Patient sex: M
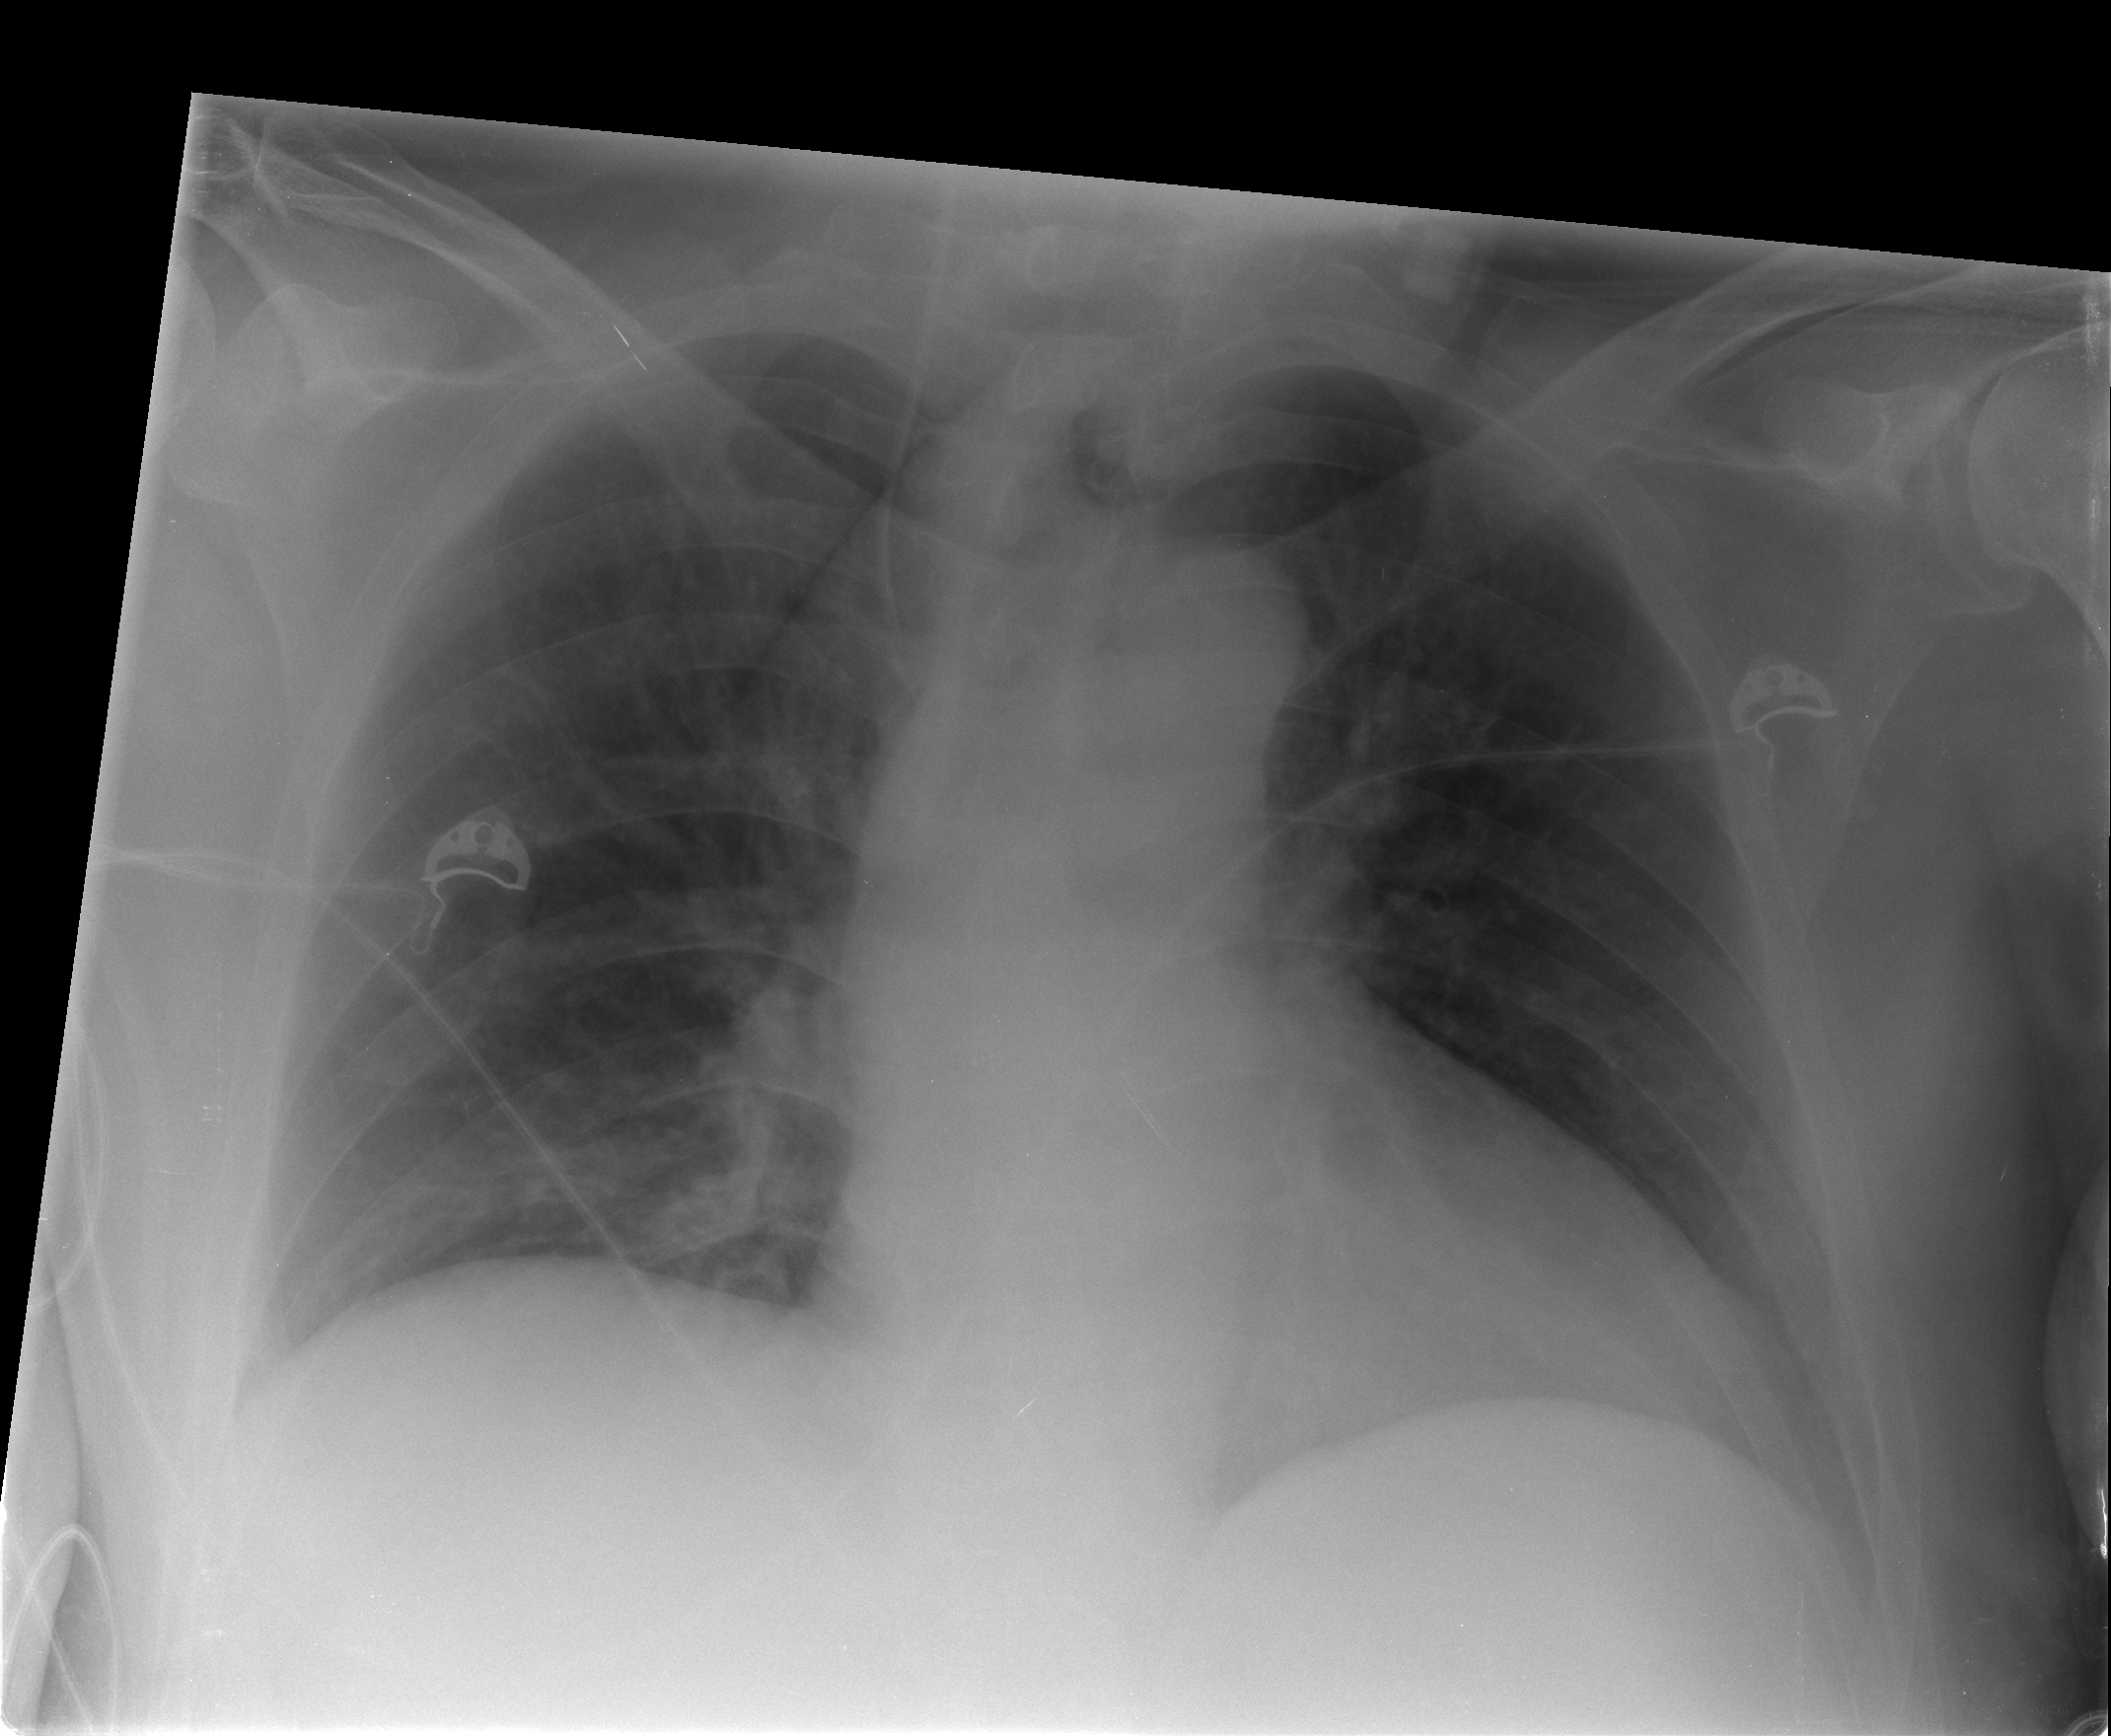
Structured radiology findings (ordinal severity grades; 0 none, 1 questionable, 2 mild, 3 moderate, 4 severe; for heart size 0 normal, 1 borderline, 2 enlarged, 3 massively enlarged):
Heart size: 1
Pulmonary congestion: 2
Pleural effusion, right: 0
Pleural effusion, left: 0
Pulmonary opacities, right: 0
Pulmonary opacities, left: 0
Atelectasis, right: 0
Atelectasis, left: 0